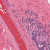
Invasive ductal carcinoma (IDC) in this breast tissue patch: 0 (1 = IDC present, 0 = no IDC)